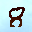
Label: 8